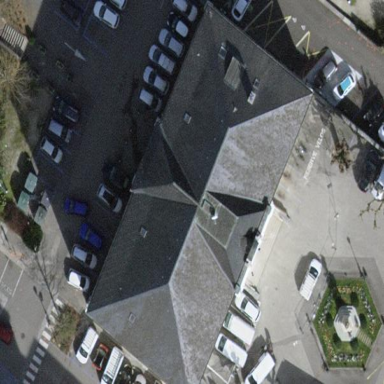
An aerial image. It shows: Public town hall building with hipped slate roof oriented along.